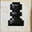
Piece: bP